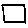
Label: square